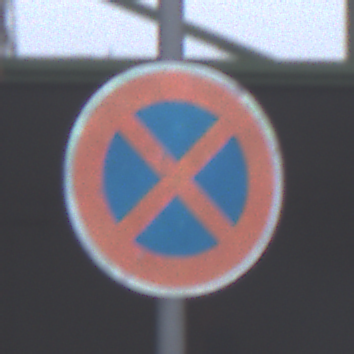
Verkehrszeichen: AbsolutesHalteverbot
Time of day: MorningAfternoon
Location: Outdoor (Suburban)
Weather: Overcast
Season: NotSpecified
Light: Natural